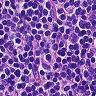
Metastatic tissue present: no